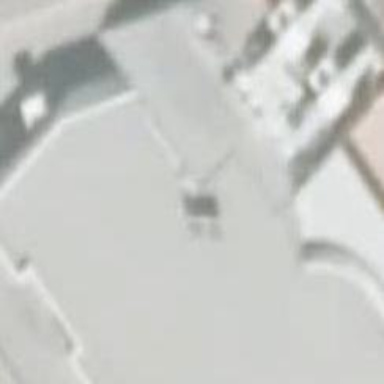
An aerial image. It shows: Fast food restaurant building.